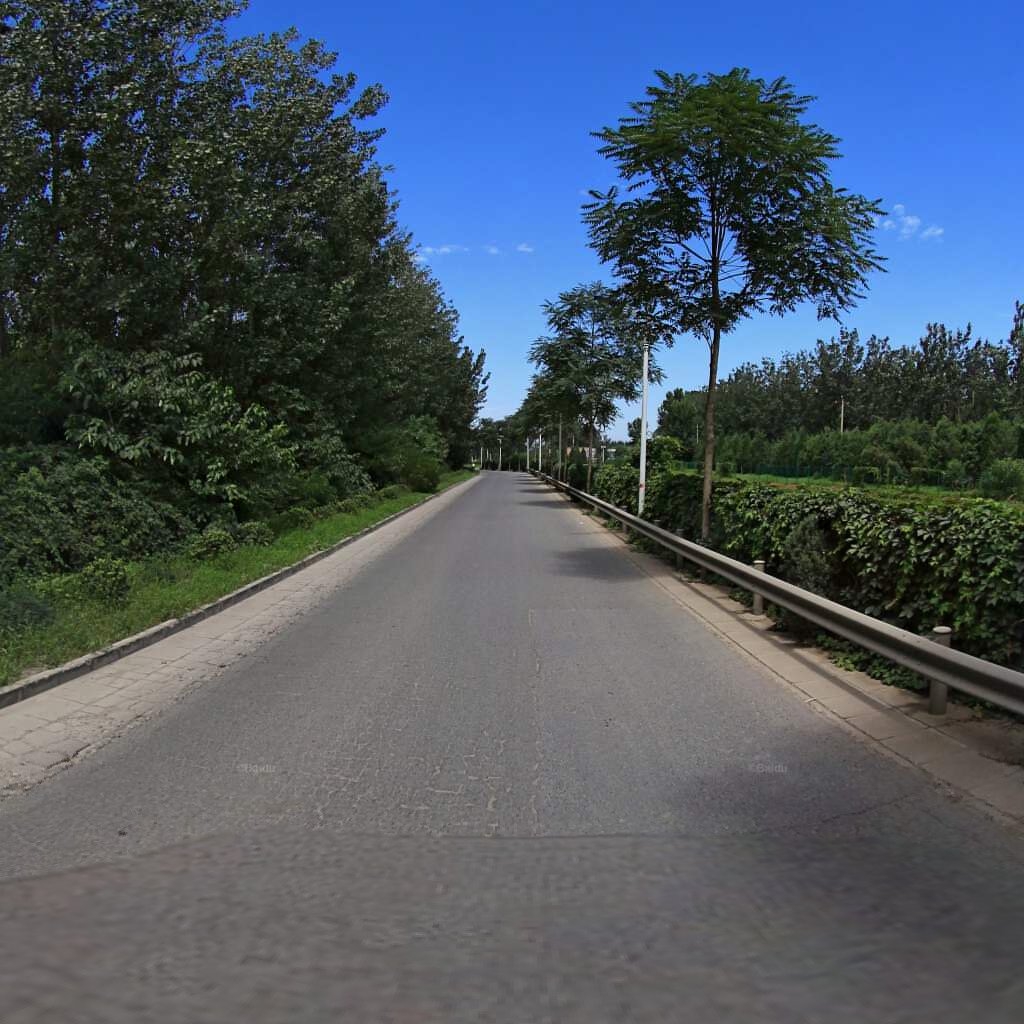
Region: Haidian
Road damage annotations: alligator crack